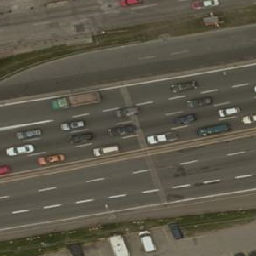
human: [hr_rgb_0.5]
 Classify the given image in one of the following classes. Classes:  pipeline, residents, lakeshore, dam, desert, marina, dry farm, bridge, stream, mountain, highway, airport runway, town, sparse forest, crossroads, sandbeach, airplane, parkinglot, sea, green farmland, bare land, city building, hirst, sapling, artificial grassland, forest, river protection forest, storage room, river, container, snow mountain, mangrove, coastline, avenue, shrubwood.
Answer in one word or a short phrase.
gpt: highway